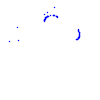
Particle: kaon